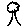
Label: tree